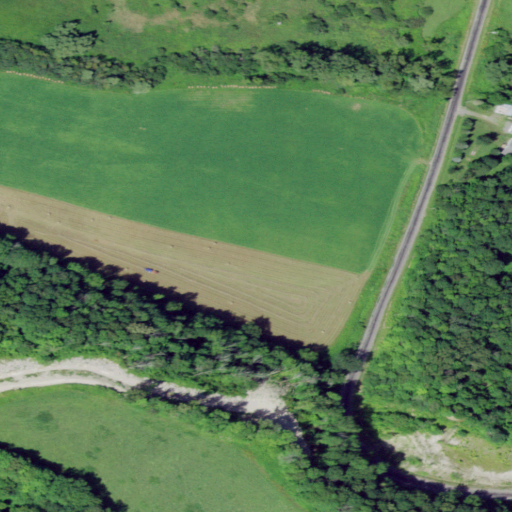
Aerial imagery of valley in New York named Passage Gulf containing deciduous forest, cultivated crops, pasture, woody wetlands, open development, shrub, low intensity development, and medium intensity development